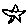
Label: star